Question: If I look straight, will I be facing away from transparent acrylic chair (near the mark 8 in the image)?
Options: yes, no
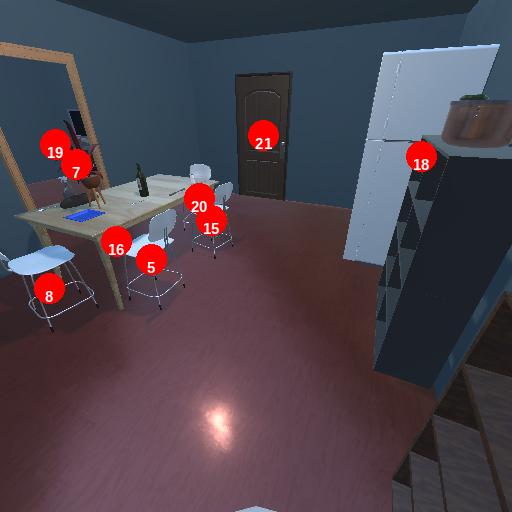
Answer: yes